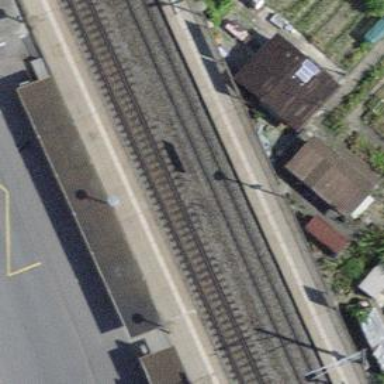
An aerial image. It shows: Public transport stop position along the railway.